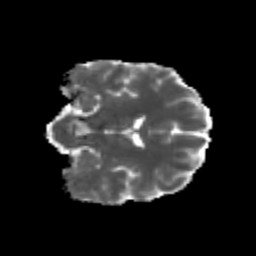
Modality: MD
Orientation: coronal
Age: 25
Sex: male
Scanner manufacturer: siemens
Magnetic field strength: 3 T
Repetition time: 3.5 s
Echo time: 0.113 s